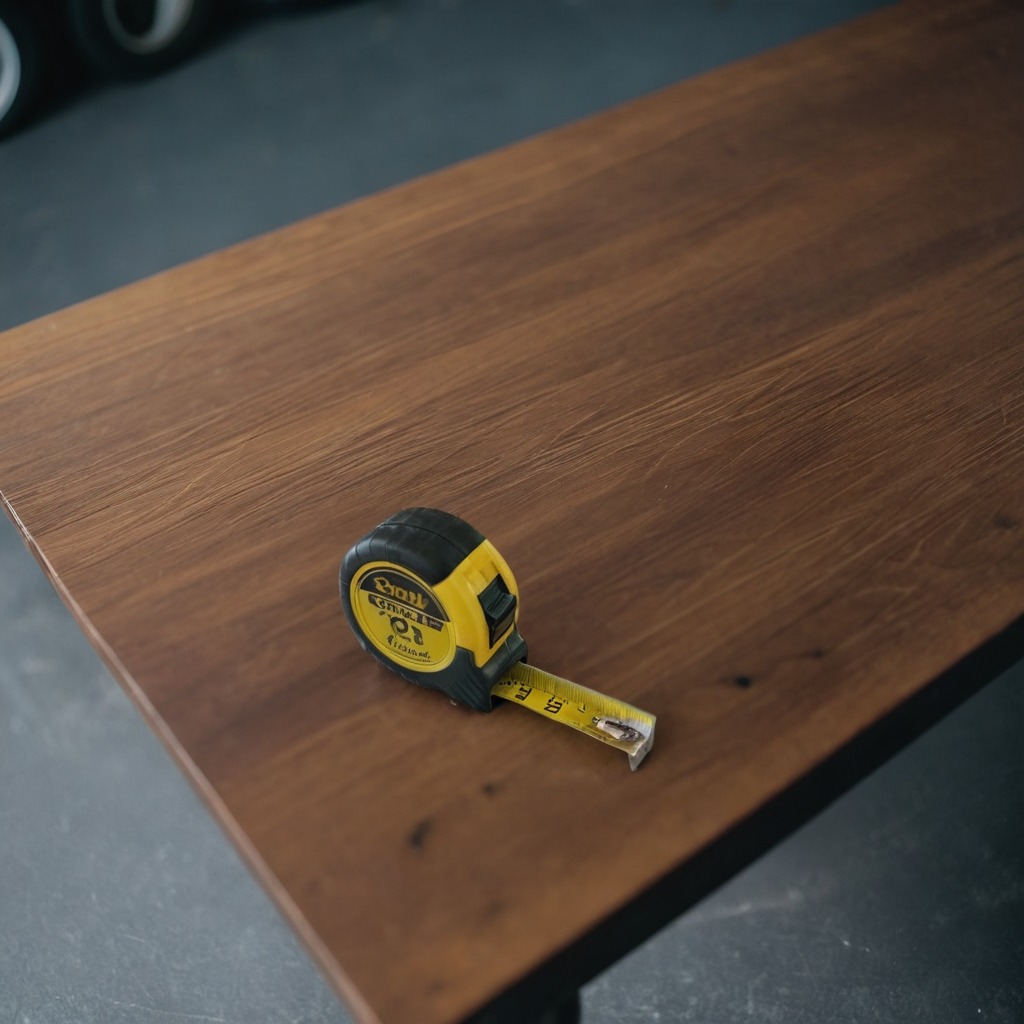
A measuring tape is lying on the table.